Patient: sex M, age 69
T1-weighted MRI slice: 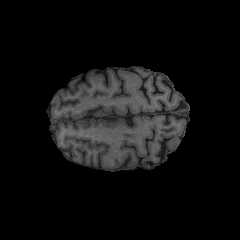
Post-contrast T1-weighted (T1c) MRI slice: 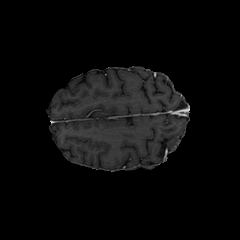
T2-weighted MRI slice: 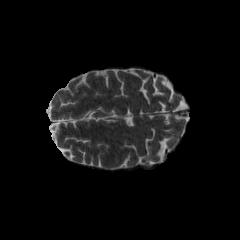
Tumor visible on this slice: no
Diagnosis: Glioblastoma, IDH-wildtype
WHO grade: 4